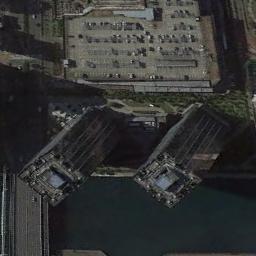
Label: commercial_area